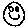
Label: smiley face